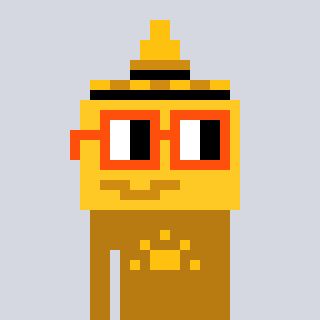
a pixel art character with square orange glasses, a mustard-shaped head and a gold-colored body on a cool background